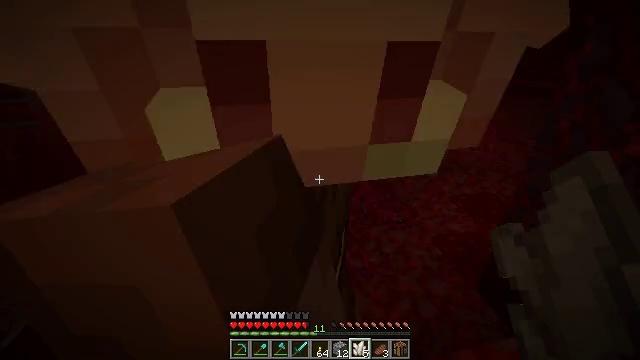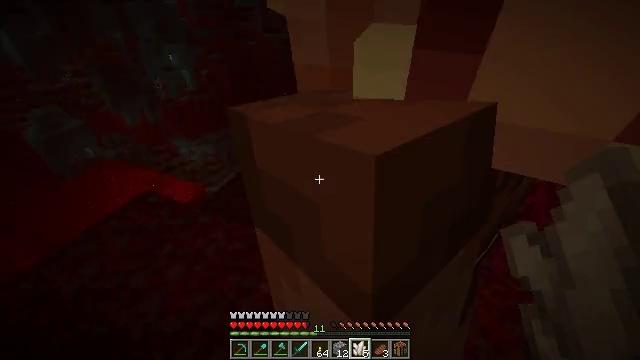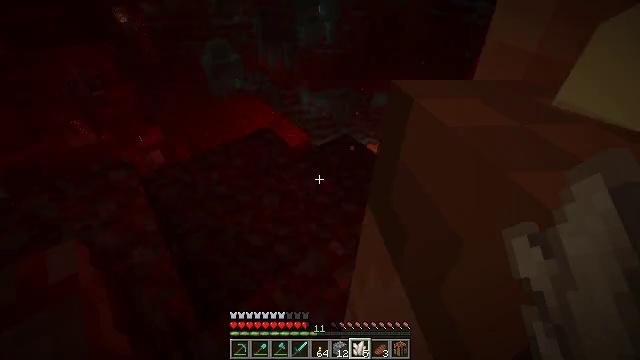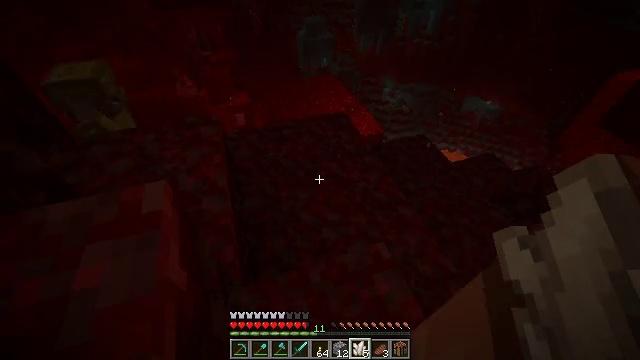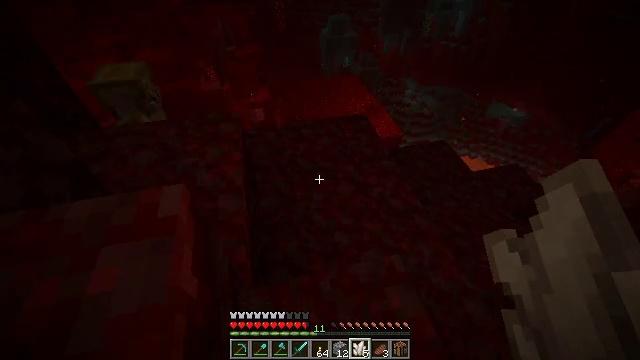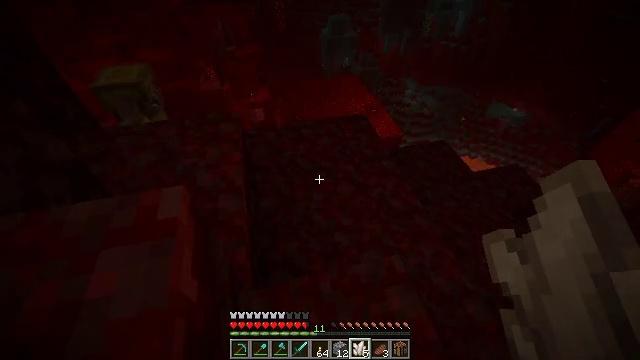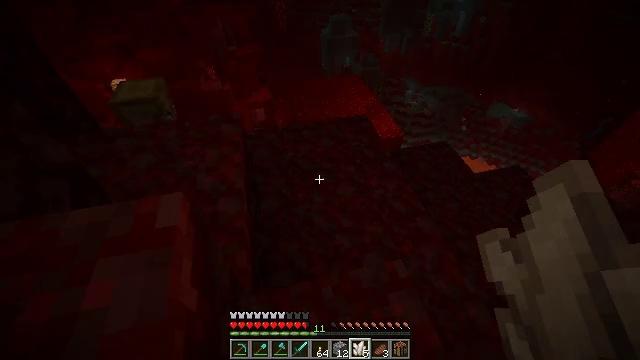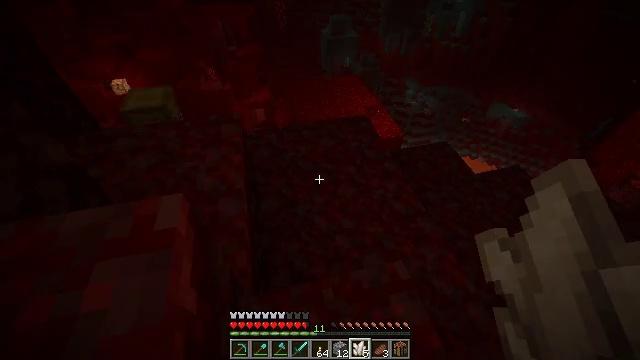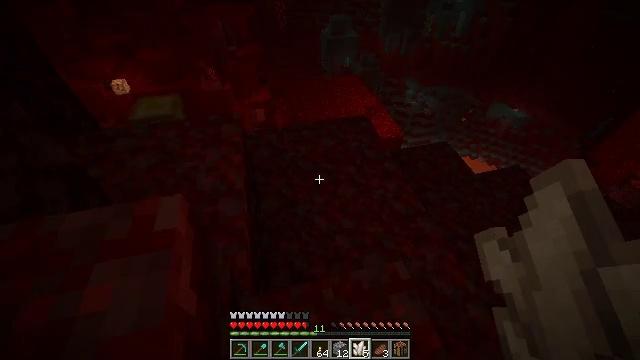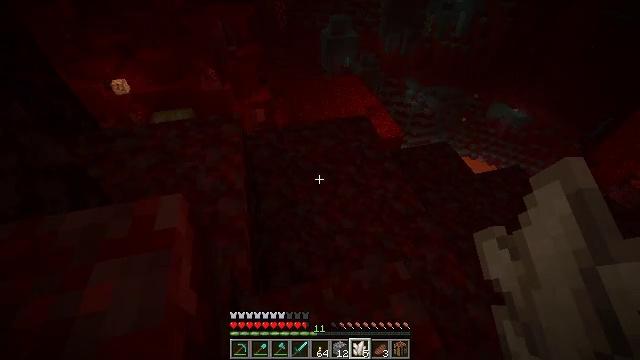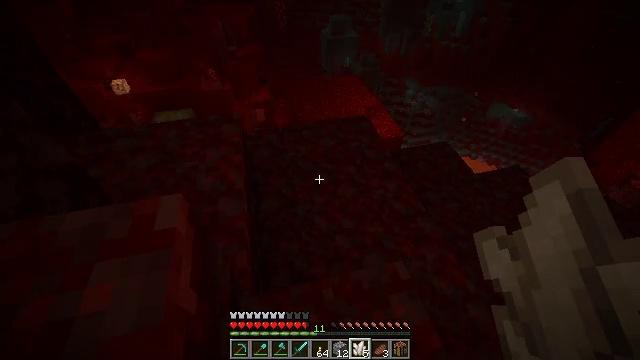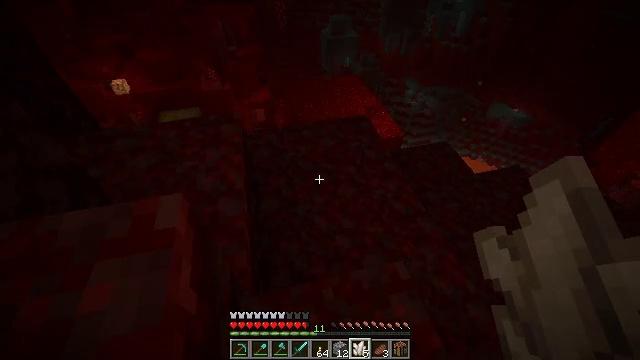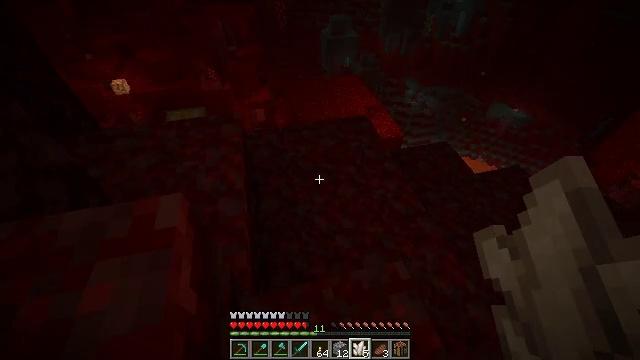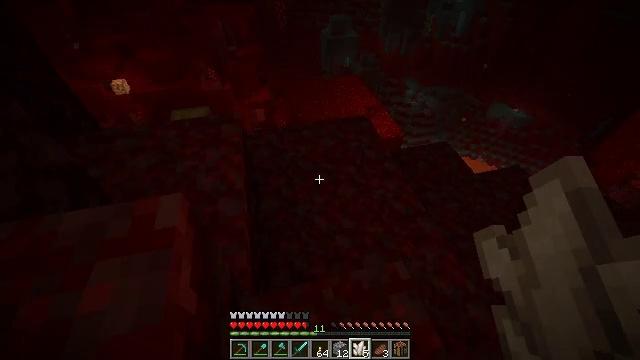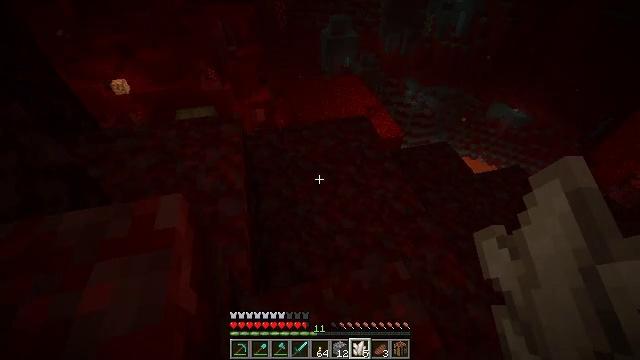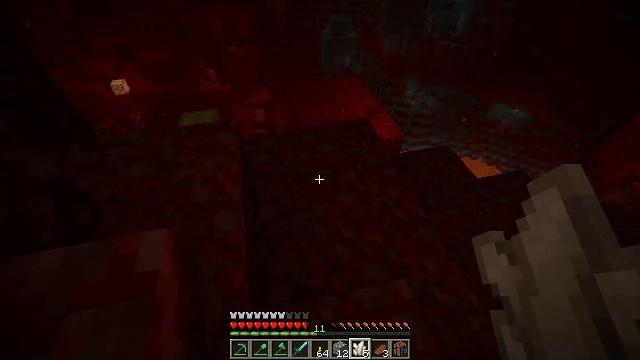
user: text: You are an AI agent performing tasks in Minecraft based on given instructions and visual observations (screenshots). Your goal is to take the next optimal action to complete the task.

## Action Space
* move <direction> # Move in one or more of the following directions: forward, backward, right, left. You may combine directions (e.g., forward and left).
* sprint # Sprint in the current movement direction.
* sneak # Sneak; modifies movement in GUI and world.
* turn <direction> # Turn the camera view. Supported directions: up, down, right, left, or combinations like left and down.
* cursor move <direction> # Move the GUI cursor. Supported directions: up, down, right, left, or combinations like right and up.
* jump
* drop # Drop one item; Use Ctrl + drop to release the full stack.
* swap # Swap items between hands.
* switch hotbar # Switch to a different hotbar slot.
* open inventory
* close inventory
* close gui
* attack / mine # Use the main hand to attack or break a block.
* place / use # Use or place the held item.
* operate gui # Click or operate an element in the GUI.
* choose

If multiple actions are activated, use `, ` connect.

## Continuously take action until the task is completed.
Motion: motion action
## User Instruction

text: Drop a quartz.
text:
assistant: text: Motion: turn left and down
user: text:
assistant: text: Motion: turn left and down
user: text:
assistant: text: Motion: turn left and down
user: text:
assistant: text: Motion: turn left
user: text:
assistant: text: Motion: no_op
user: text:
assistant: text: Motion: no_op
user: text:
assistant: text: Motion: no_op
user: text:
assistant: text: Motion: no_op
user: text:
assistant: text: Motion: no_op
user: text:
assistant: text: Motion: no_op
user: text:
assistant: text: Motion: no_op
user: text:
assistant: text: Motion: no_op
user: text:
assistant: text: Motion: no_op
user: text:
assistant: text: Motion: move forward
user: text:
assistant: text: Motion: move forward
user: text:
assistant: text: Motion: move forward
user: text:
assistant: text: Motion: move forward
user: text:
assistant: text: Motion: move forward
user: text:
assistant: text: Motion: move forward
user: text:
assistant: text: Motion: move forward
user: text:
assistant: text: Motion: move forward
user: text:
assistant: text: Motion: move forward
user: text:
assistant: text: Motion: move forward
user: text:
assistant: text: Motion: move forward
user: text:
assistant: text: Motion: move forward
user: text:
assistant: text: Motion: no_op
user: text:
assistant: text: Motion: no_op
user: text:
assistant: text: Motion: no_op
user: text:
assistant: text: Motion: no_op
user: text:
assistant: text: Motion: no_op